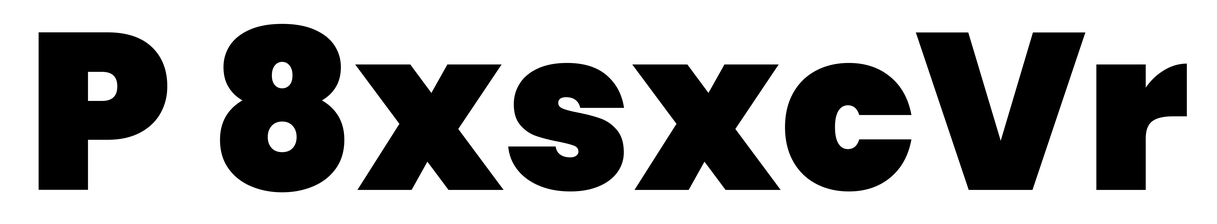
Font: Poppins-Black